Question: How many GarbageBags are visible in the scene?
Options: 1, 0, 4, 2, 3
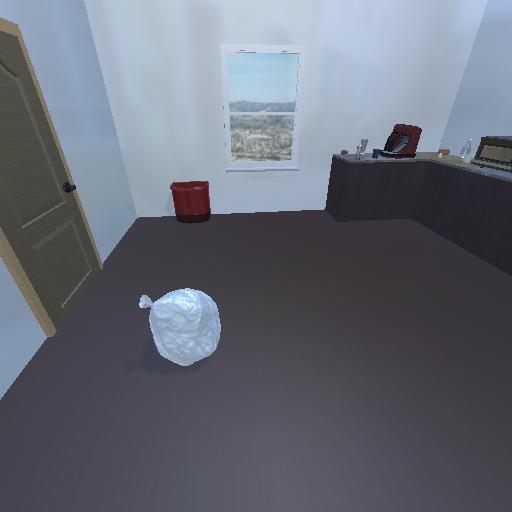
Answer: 1